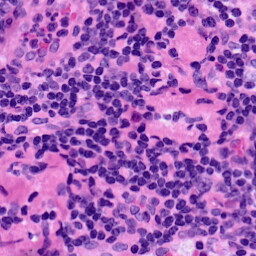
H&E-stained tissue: LymphNode